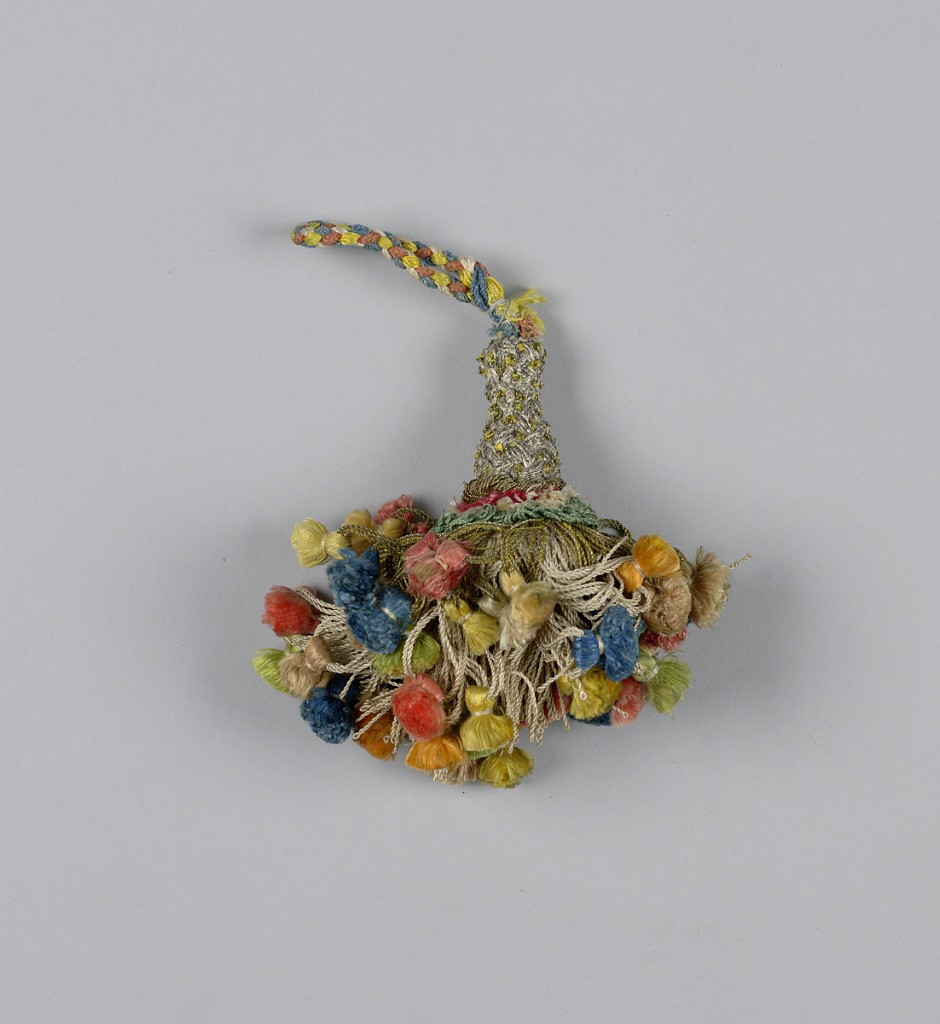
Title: Tassel
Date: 18th century
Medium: silk, metal thread, wooden core
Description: Skirt of white silk threads, partly covered with metal threads, all looped and each supporting a colored tassel. Collar of silk and metal threads. Head is vase-shaped and wrapped in silver and gilt threads. Loop of braided pink, blue, yellow and white threads.